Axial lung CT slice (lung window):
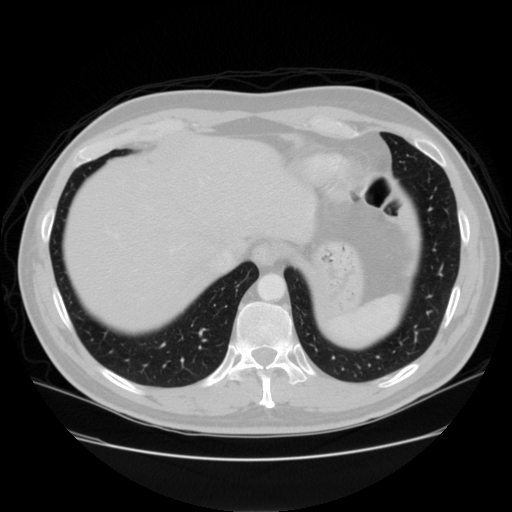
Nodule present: no